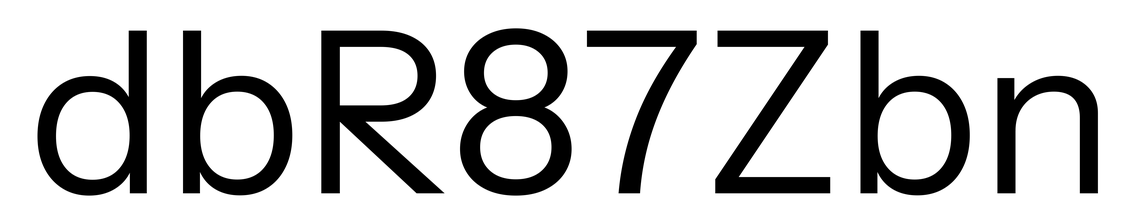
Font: InstrumentSans_Regular